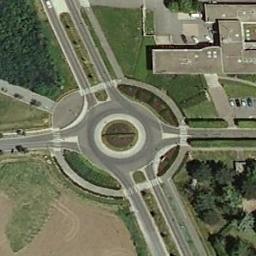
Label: roundabout